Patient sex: M
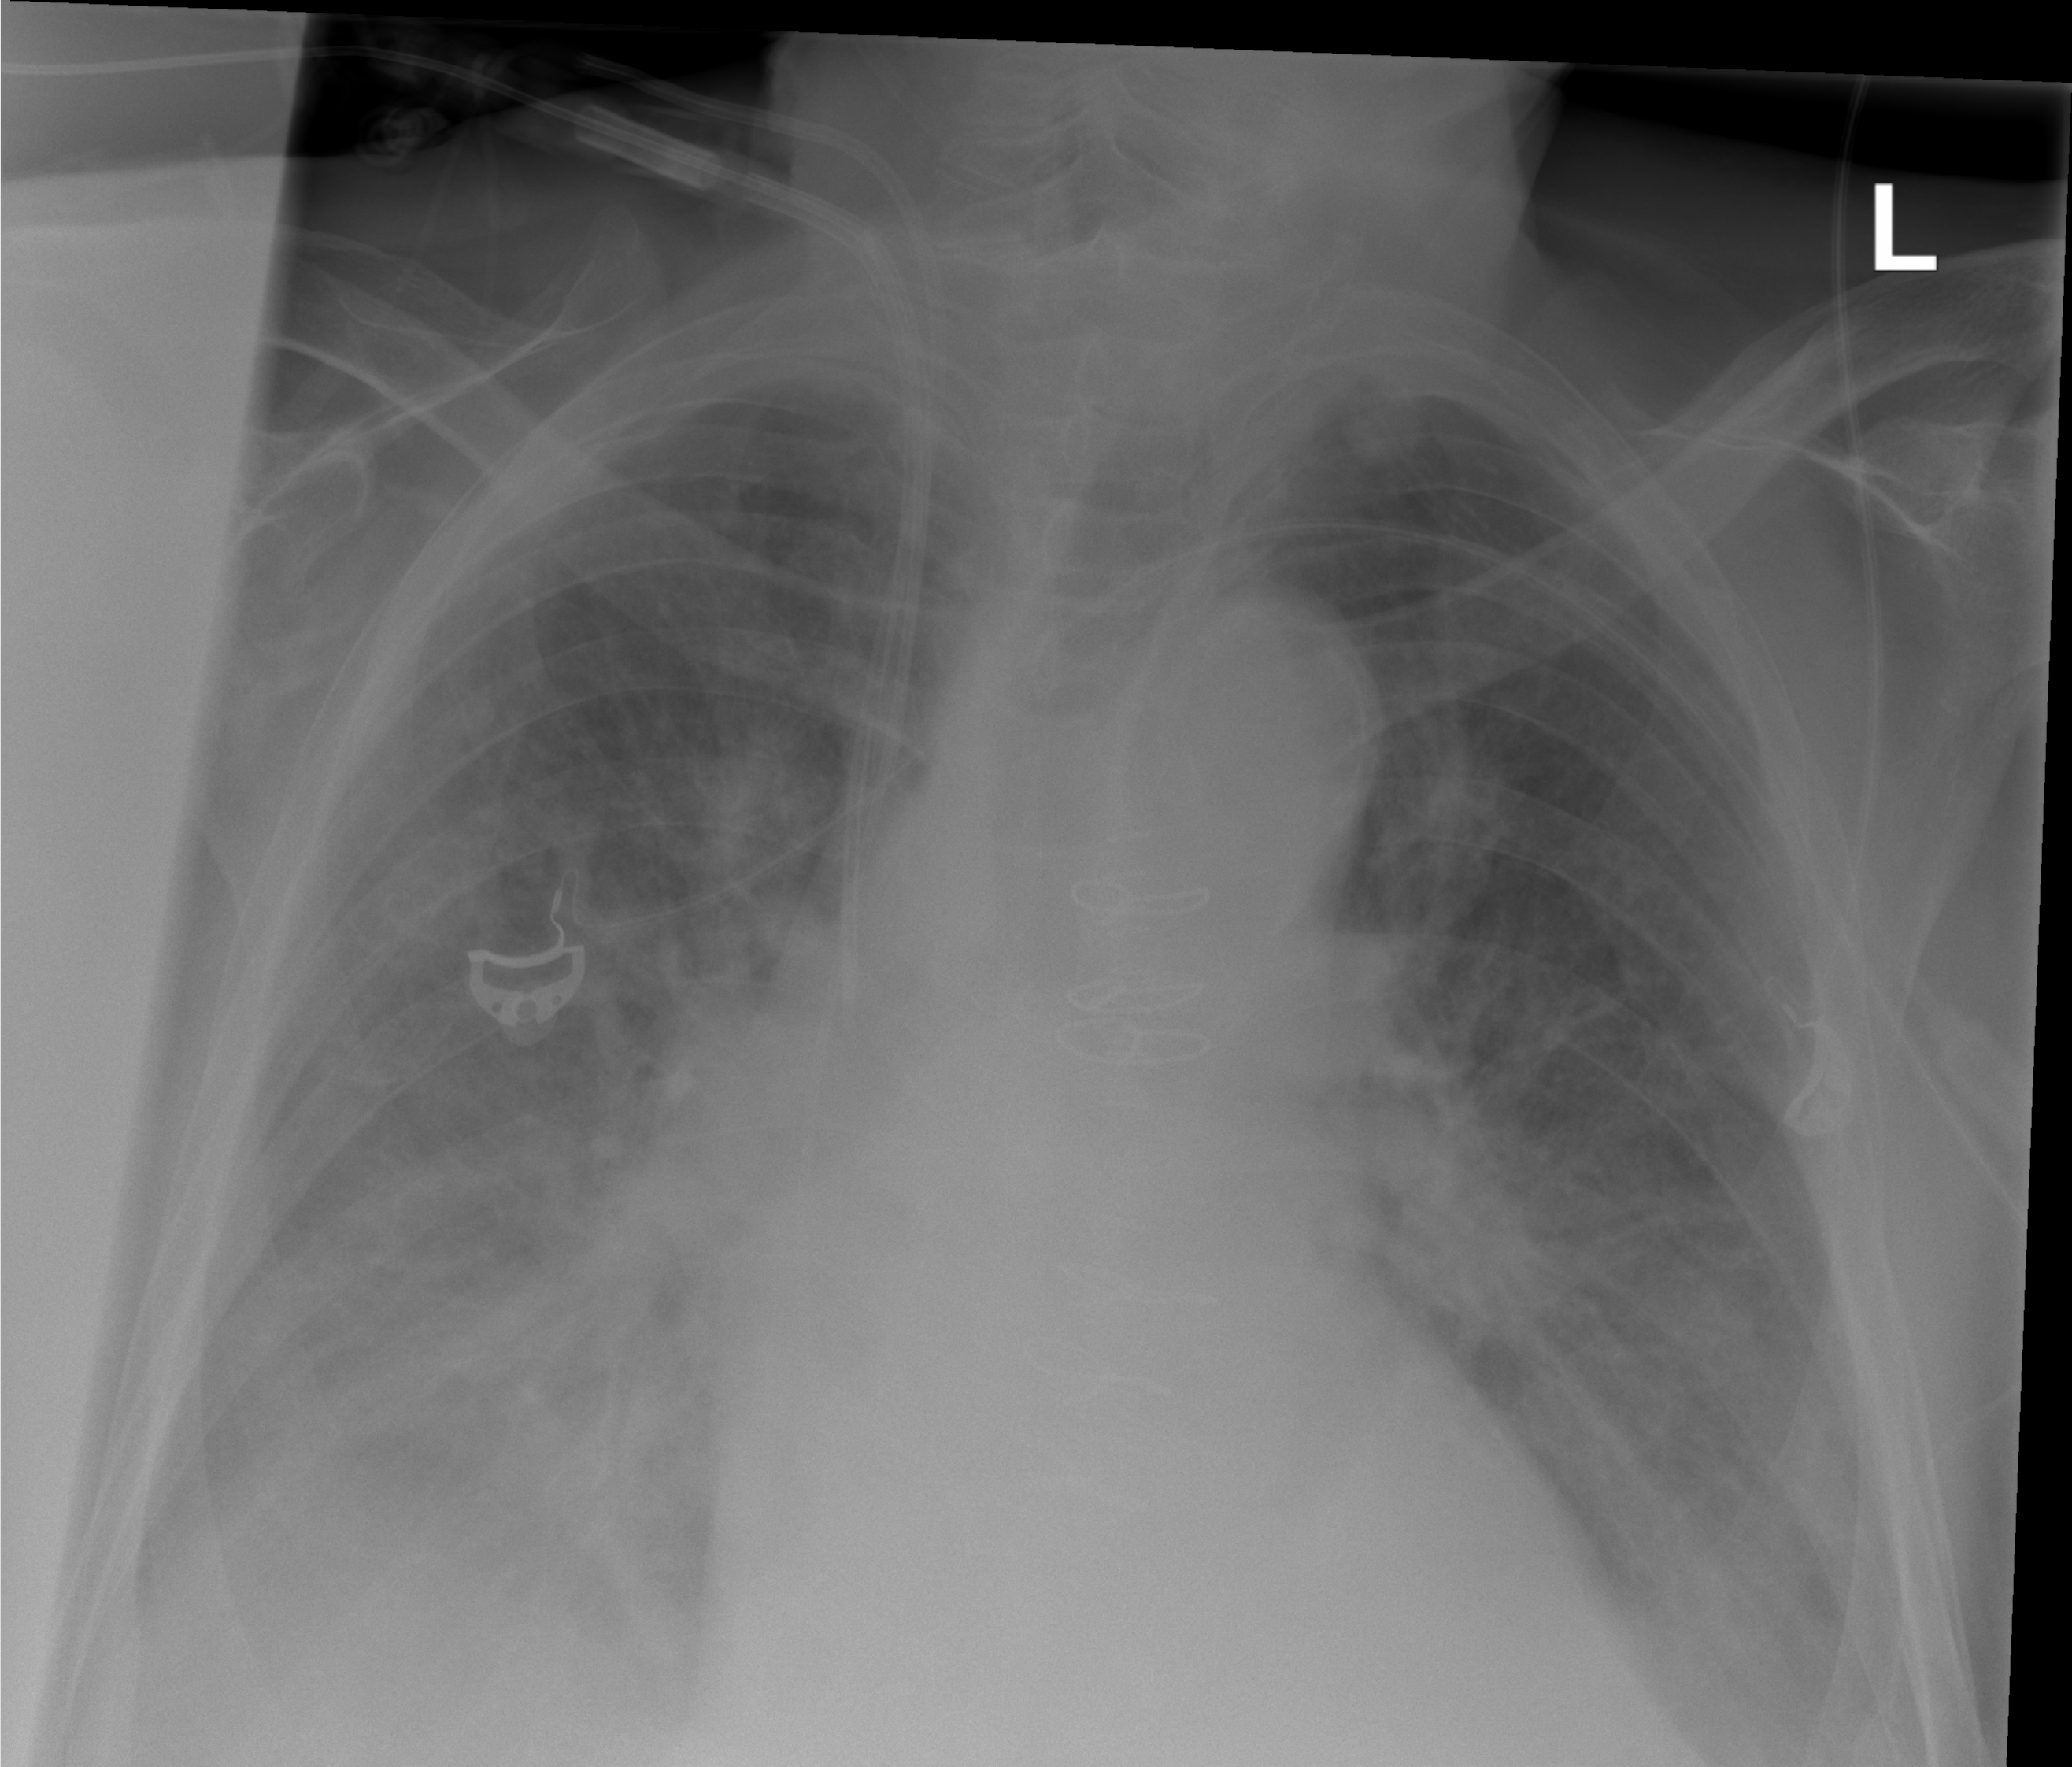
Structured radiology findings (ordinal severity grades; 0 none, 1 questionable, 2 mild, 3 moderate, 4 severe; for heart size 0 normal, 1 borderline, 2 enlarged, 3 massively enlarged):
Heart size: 2
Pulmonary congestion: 3
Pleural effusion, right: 2
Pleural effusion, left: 2
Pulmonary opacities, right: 2
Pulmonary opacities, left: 2
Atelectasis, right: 0
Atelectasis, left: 0